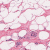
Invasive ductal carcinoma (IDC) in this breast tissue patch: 0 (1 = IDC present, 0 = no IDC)